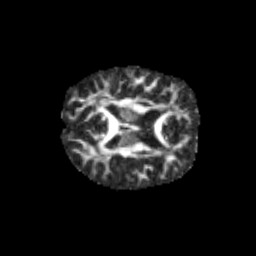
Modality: FA
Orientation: axial
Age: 11
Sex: male
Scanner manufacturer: siemens
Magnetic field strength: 3 T
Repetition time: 3.8 s
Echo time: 0.07 s